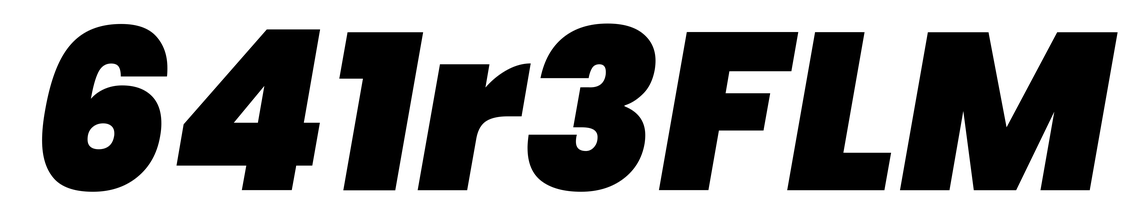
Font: Poppins-BlackItalic